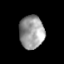
Tissue: skin
Cell type: Others
Senescence score: 0.7105
Nuclear area (px): 807
Mean DAPI intensity: 154.875